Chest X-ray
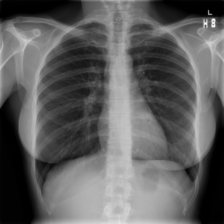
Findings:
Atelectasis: negative
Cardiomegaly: negative
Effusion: negative
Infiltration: negative
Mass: negative
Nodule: negative
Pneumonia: negative
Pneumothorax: negative
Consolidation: negative
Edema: negative
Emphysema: negative
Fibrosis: negative
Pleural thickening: negative
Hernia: negative